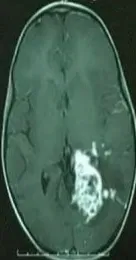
Axial T1 weighted MR image showing left parieto-occipital necrotic nodules with high signal intensity and meningeal granulations.
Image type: radiology (mri)